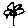
Label: flower